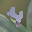
Label: 4